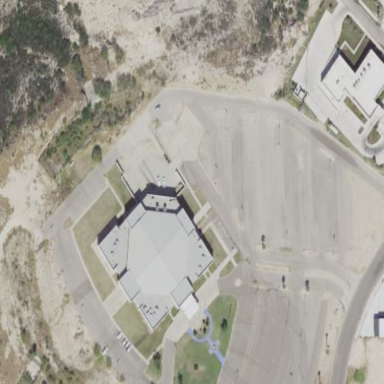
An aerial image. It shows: Conference center building.